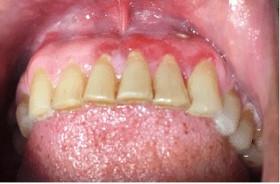
Condition: Gingivitis